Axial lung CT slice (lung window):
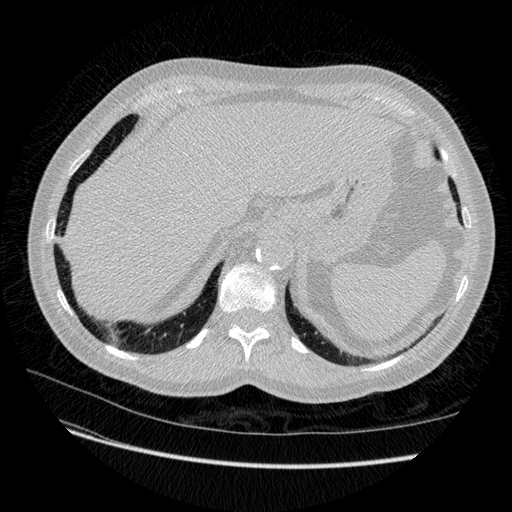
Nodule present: no